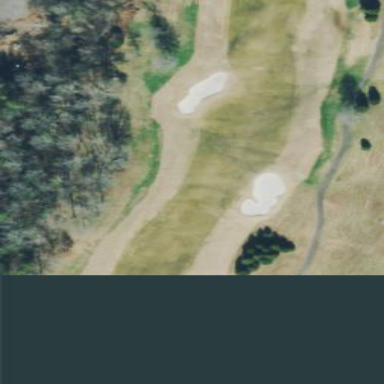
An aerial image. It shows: Golf rough area.